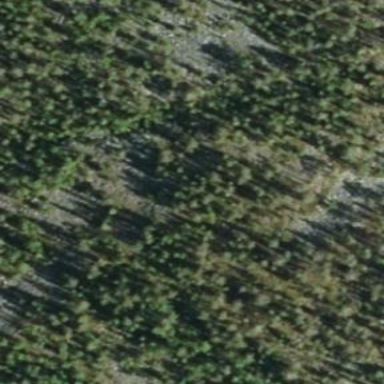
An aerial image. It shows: Evergreen woodland with needle-leaved trees.